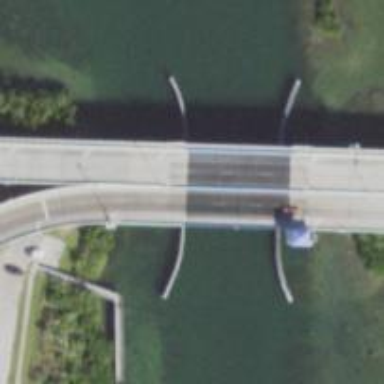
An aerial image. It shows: Secondary road with asphalt surface passing through movable bridge.